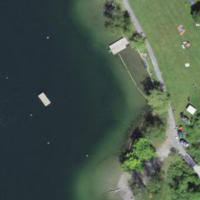
EUNIS habitat code: 14
Species observed at this site:
Corvus corone
Podiceps cristatus
Cyanistes caeruleus
Fulica atra
Anas platyrhynchos
Troglodytes troglodytes
Aythya fuligula
Fringilla coelebs
Passer domesticus
Buteo buteo
Lamium galeobdolon
Carduelis carduelis
Turdus merula
Phalacrocorax carbo
Mergus merganser
Pica pica
Falco tinnunculus
Periparus ater